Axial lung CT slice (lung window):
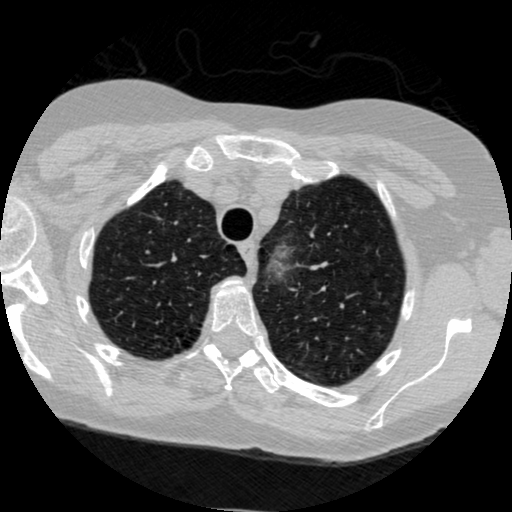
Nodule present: no